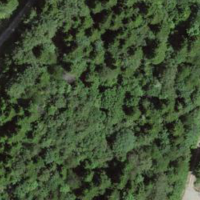
EUNIS habitat code: 43
Species observed at this site:
Campanula trachelium